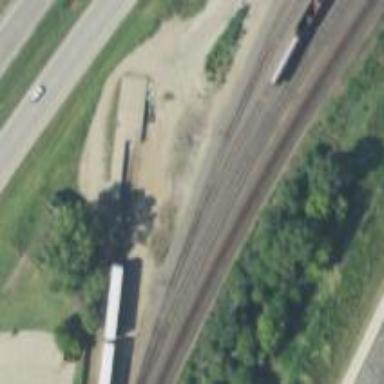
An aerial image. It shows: Railway siding with rails.